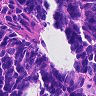
Metastatic tissue present: no